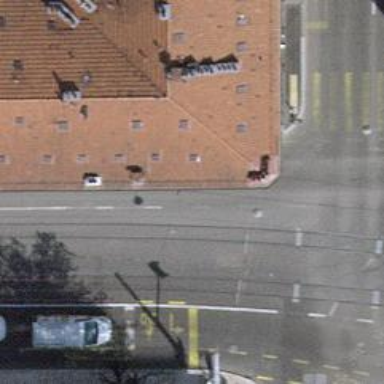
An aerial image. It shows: Crossing with traffic signals.